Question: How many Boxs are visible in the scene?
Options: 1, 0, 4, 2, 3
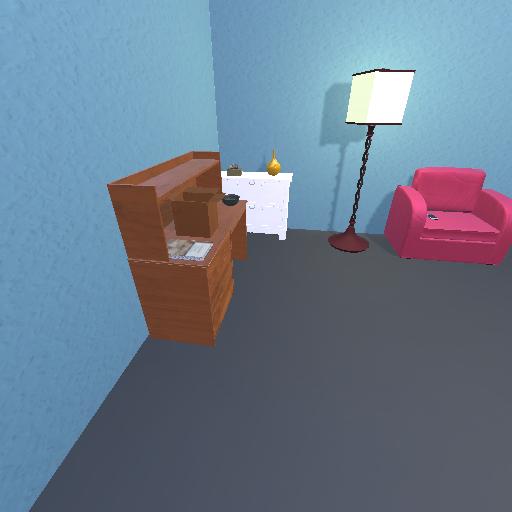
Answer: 1